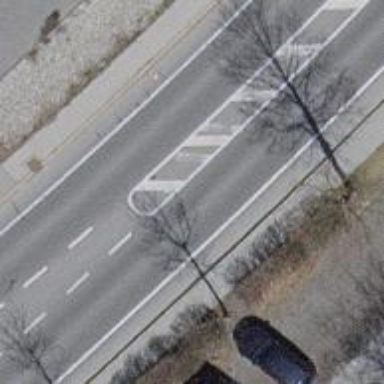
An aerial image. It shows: Primary highway with asphalt surface. It has exclusive cycle lane on both sides along with sidewalks.